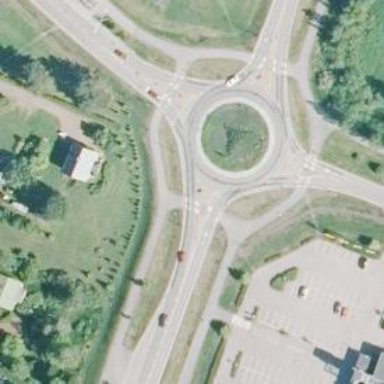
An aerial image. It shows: Asphalt road that is secondary route leading to roundabout.